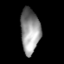
Tissue: lung
Cell type: Epithelial cells
Senescence score: 0.2033
Nuclear area (px): 841
Mean DAPI intensity: 145.875